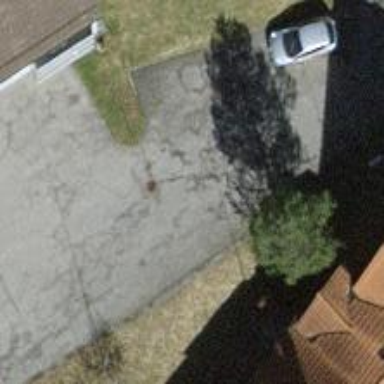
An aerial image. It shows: Driveway.